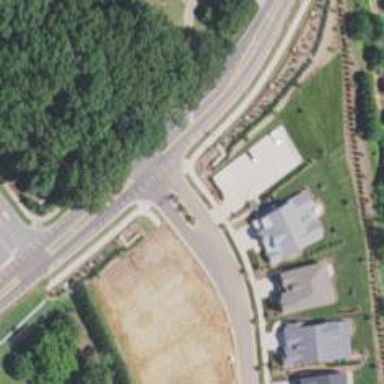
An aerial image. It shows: Left sidewalk along asphalt tertiary road.